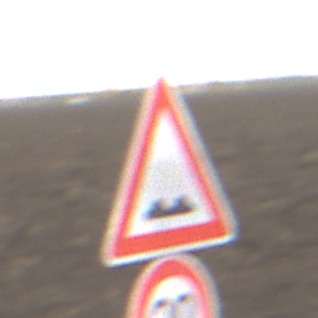
Verkehrszeichen: UnebeneFahrbahn
Zusatzzeichen unten: Geschwindigkeit20
Umgebung: Outdoor, Nature
Tageszeit: MorningAfternoon
Wetter: Overcast
Licht: Natural
Jahreszeit: NotSpecified
Kontrast: LowContrast